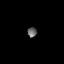
Tissue: skin
Cell type: Epithelial cells
Senescence score: 0.2189
Nuclear area (px): 93
Mean DAPI intensity: 101.215